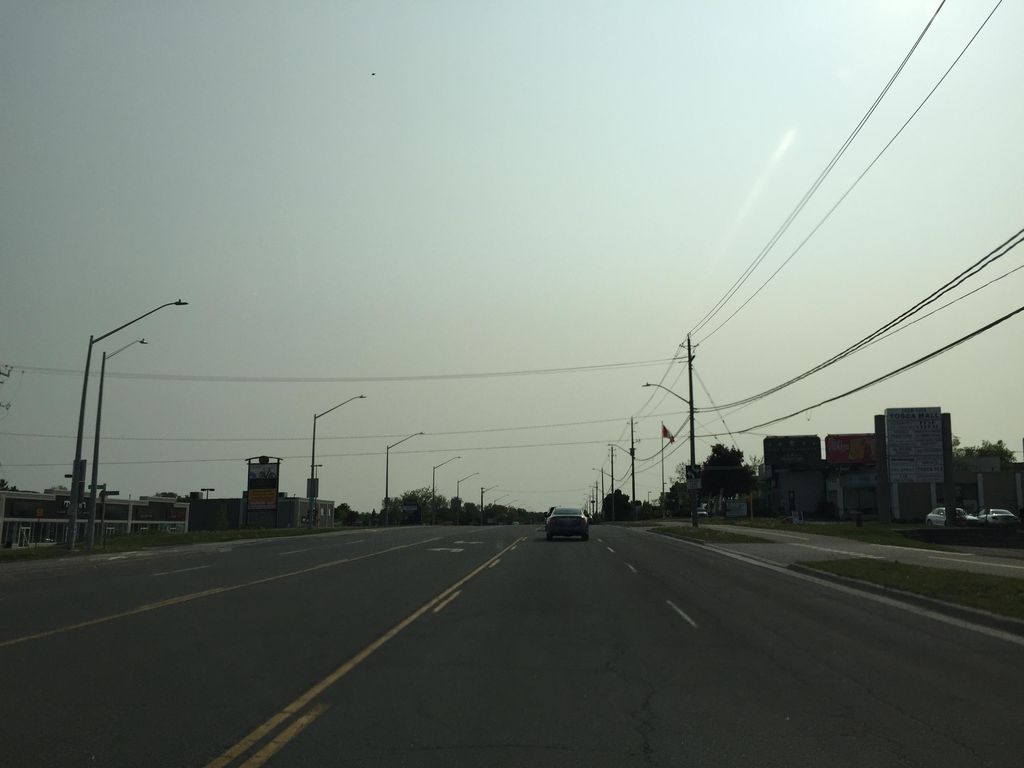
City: kitchener-waterloo